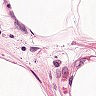
Metastatic tissue present: no